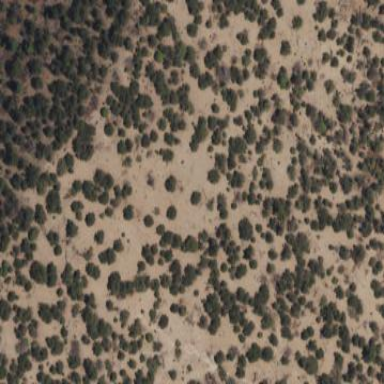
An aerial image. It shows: Area covered in scrub vegetation.